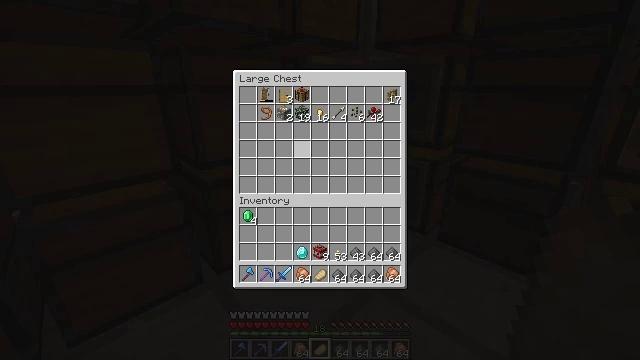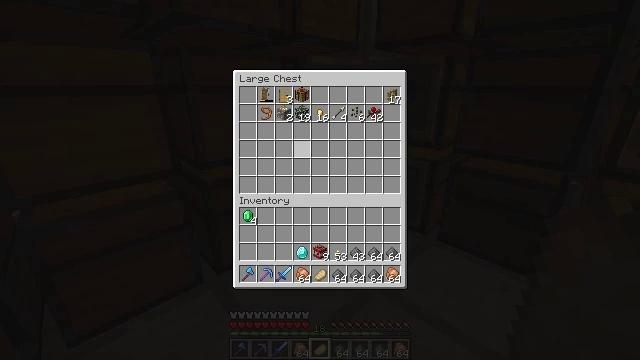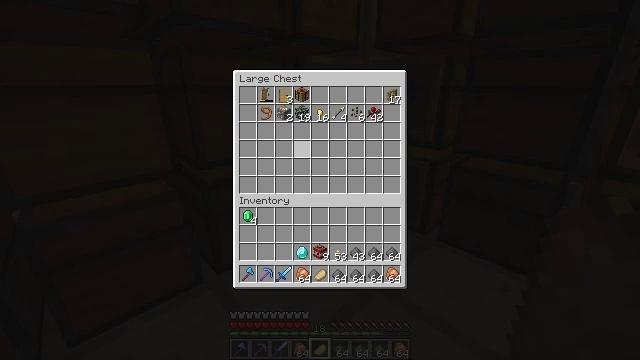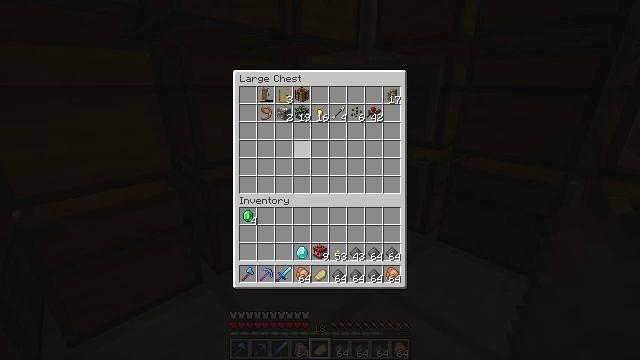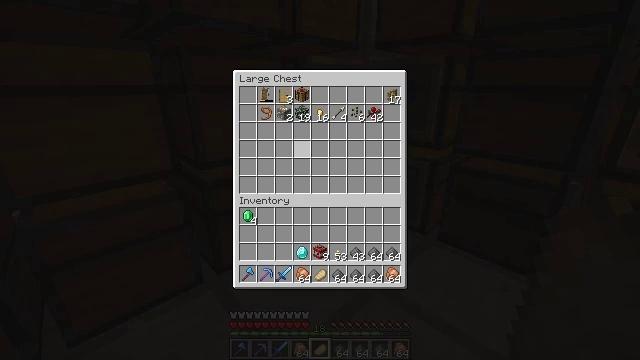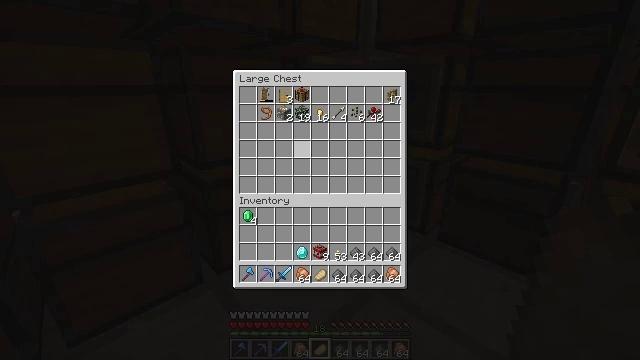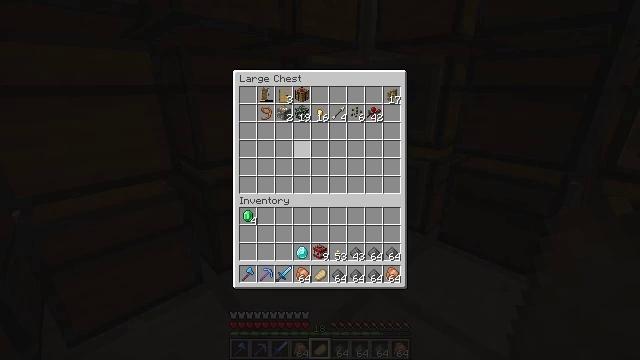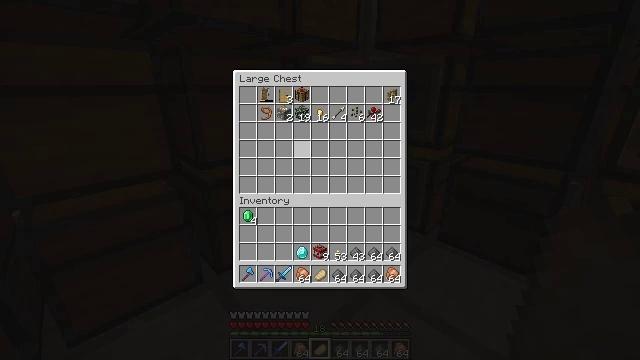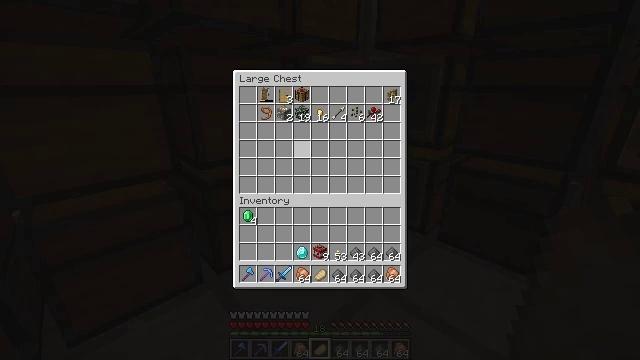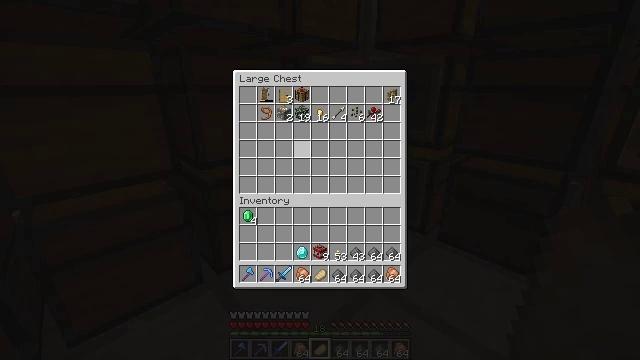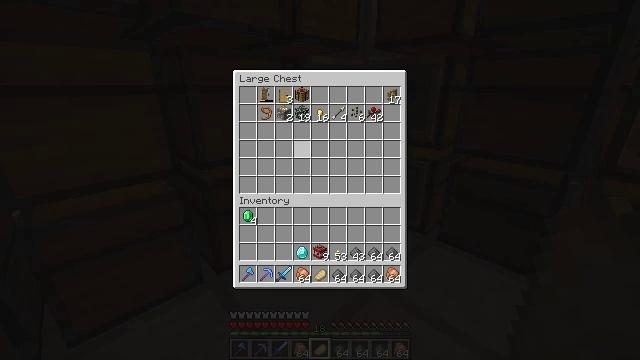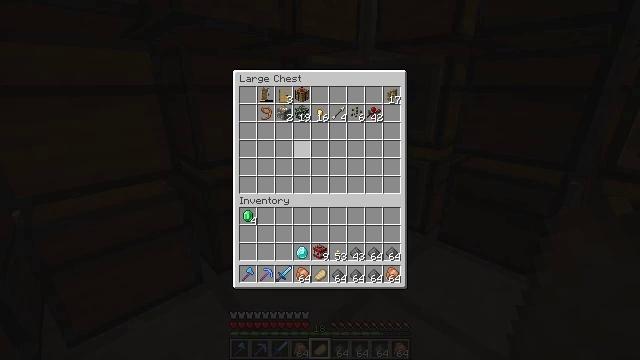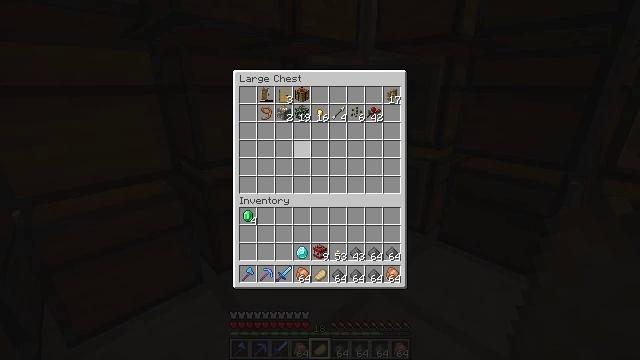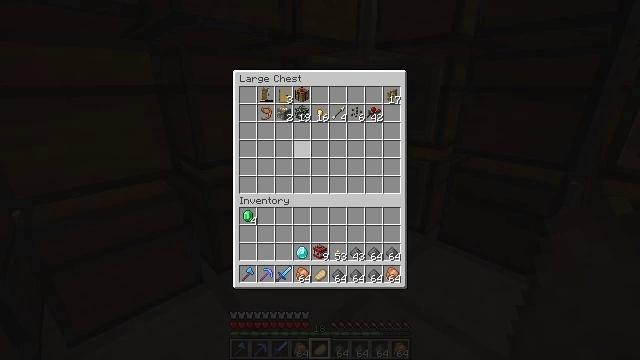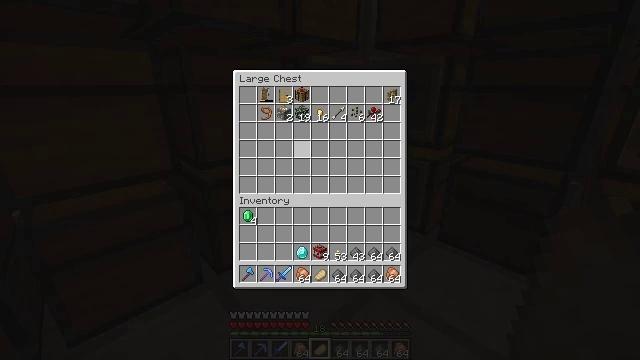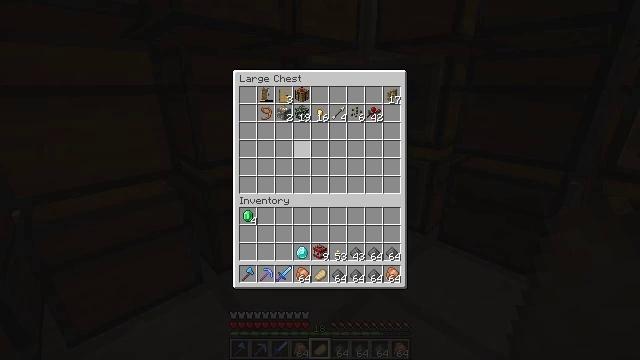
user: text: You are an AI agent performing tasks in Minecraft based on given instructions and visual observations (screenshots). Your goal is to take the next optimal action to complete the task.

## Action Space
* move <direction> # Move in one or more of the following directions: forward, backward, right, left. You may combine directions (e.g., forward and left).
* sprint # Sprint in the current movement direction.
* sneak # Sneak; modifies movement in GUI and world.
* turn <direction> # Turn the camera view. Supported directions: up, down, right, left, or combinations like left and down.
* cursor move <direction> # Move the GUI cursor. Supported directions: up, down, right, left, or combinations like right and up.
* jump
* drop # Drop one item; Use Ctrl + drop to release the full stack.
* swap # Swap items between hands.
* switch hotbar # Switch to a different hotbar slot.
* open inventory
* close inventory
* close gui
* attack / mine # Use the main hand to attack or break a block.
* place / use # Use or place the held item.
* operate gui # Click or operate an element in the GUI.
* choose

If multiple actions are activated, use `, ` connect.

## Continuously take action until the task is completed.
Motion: motion action
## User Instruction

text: Collect the shulker box to move it.
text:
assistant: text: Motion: no_op
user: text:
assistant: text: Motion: no_op
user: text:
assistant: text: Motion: no_op
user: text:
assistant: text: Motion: no_op
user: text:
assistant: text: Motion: no_op
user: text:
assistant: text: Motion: no_op
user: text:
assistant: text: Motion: no_op
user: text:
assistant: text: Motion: no_op
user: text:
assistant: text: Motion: no_op
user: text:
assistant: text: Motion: no_op
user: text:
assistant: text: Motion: no_op
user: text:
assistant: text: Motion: no_op
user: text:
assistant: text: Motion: no_op
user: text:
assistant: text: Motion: no_op
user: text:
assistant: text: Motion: no_op
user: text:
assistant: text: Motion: no_op
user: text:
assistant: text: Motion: no_op
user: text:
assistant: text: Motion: no_op
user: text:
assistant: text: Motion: no_op
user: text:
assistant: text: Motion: no_op
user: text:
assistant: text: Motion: no_op
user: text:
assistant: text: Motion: no_op
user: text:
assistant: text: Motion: no_op
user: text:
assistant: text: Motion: no_op
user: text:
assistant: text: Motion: no_op
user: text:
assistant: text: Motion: no_op
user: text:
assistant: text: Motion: no_op
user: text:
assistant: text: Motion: no_op
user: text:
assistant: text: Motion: no_op
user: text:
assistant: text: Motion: no_op